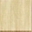
Piece: xx